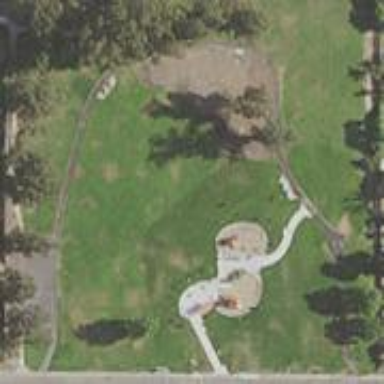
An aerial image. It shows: Park.